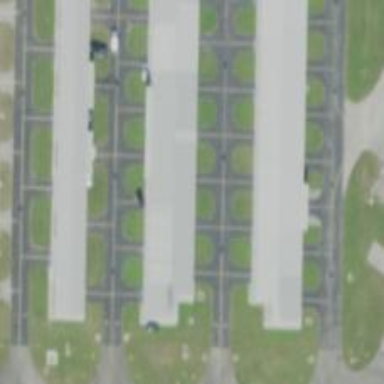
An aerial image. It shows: Image of taxiway at airport.